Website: lowes
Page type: billing-address
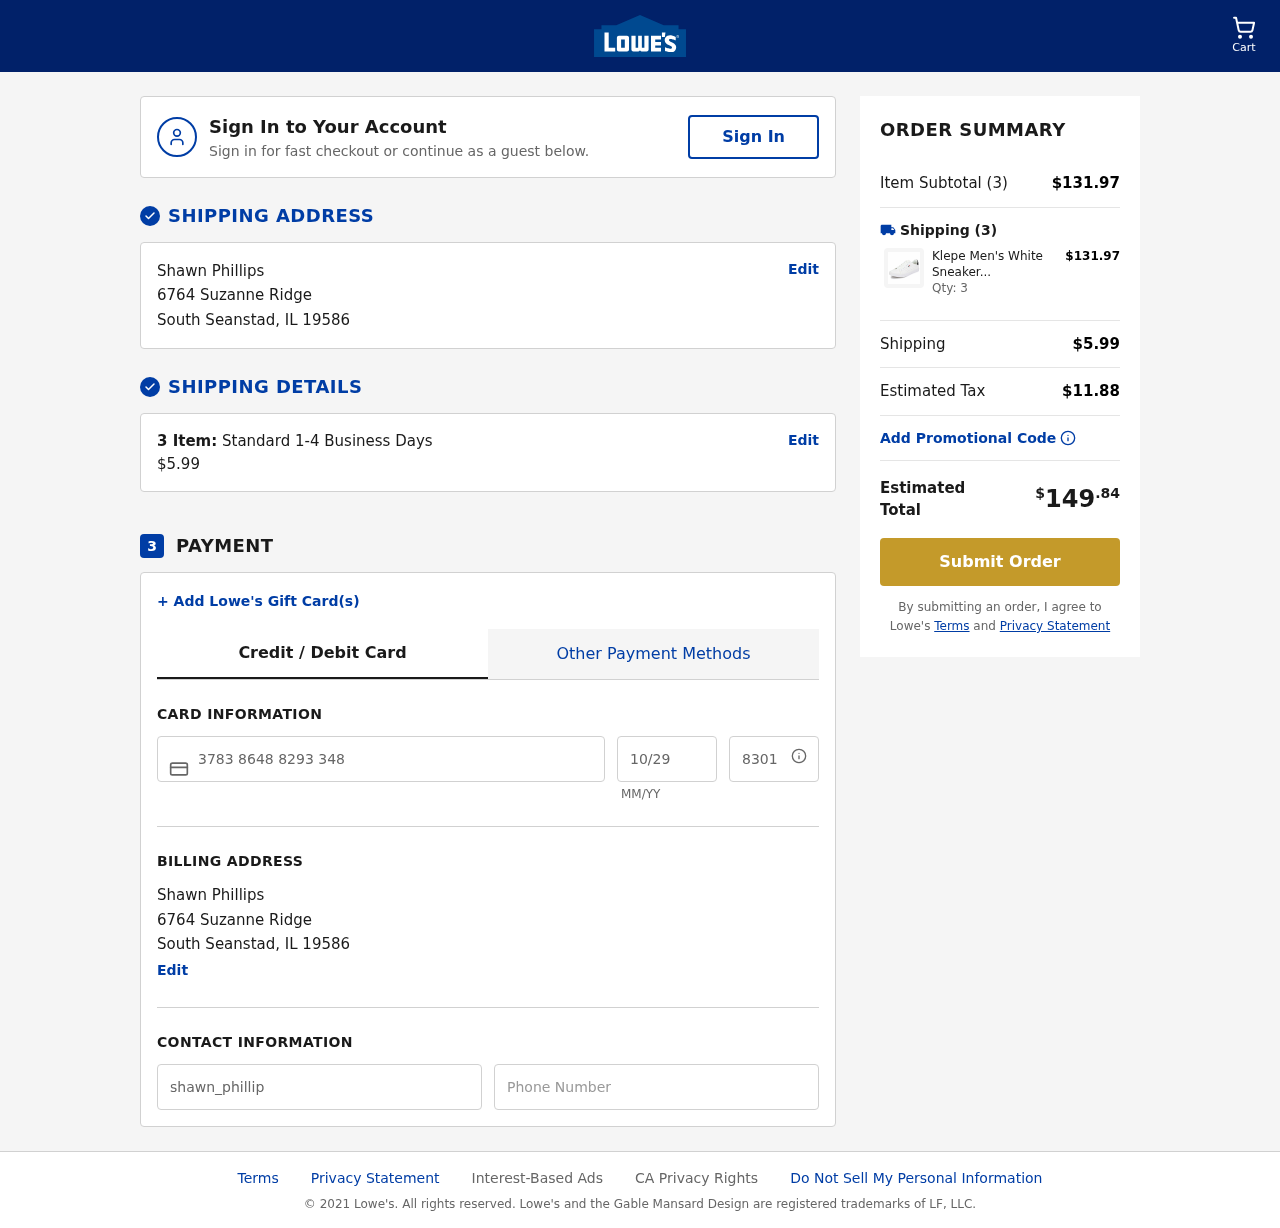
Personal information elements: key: PII_CARD_CVV
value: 8301
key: PII_CARD_EXPIRY
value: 10/29
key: PII_CARD_NUMBER
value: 3783 8648 8293 348
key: PII_CITY
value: South Seanstad
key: PII_EMAIL
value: shawn_phillips@hotmail.com
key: PII_FULLNAME
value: Shawn Phillips
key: PII_PHONE
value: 4975310840
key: PII_POSTCODE
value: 19586
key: PII_STATE_ABBR
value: IL
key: PII_STREET
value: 6764 Suzanne Ridge
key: PII_FULLNAME2
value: Shawn Phillips
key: PII_CITY2
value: South Seanstad
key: PII_STATE_ABBR2
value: IL
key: PII_POSTCODE_FULL
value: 19586
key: PII_POSTCODE_NUMERIC
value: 19586
Product elements: key: PRODUCT1_NAME
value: Klepe Men's White Sneakers- 7 UK (41 EU) (8 US) (A12/WHT)
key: PRODUCT1_PRICE
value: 43.99
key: PRODUCT1_QUANTITY
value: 3
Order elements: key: ORDER_NUM_ITEMS
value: Cart
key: ORDER_NUM_ITEMS
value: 3 Item:
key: ORDER_NUM_ITEMS
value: Item Subtotal (3)
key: ORDER_SHIPPING_COST
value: $5.99
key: ORDER_SUBTOTAL
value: $131.97
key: ORDER_TAX
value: $11.88
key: ORDER_TOTAL
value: $149.84